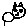
Label: cat